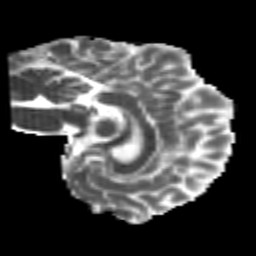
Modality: MD
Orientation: sagittal
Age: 22
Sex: female
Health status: healthy
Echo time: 0.074 s